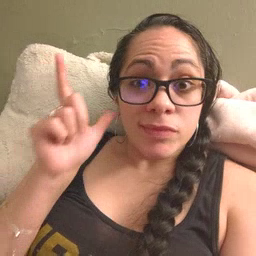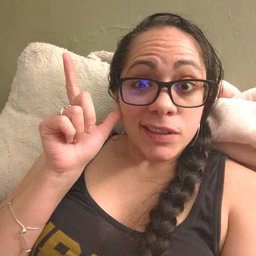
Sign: listen